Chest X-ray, PA view. Patient: 30 years old, sex F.
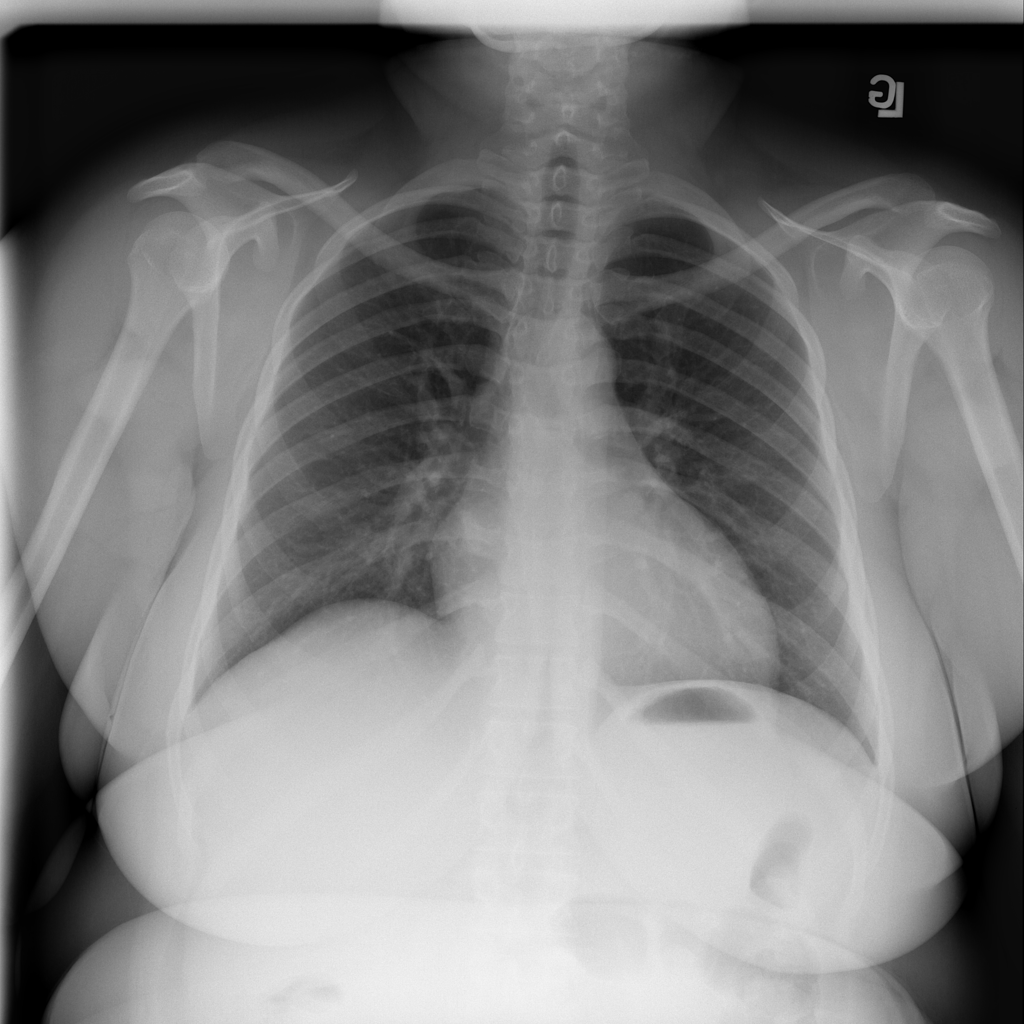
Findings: No Finding